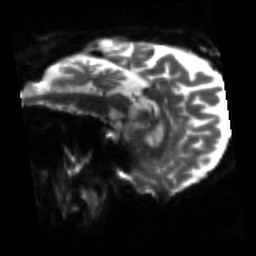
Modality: sbref
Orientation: sagittal
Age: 49
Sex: female
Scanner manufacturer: siemens
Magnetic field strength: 3 T
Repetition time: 4.71 s
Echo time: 0.0906 s